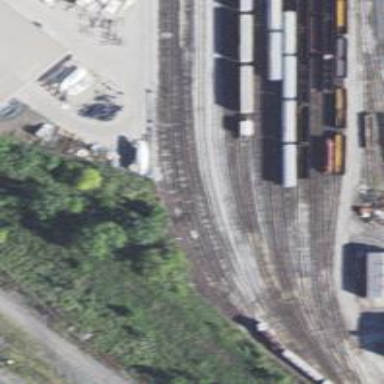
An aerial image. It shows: Railway yard used for servicing trains.